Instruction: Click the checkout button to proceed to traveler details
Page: cart
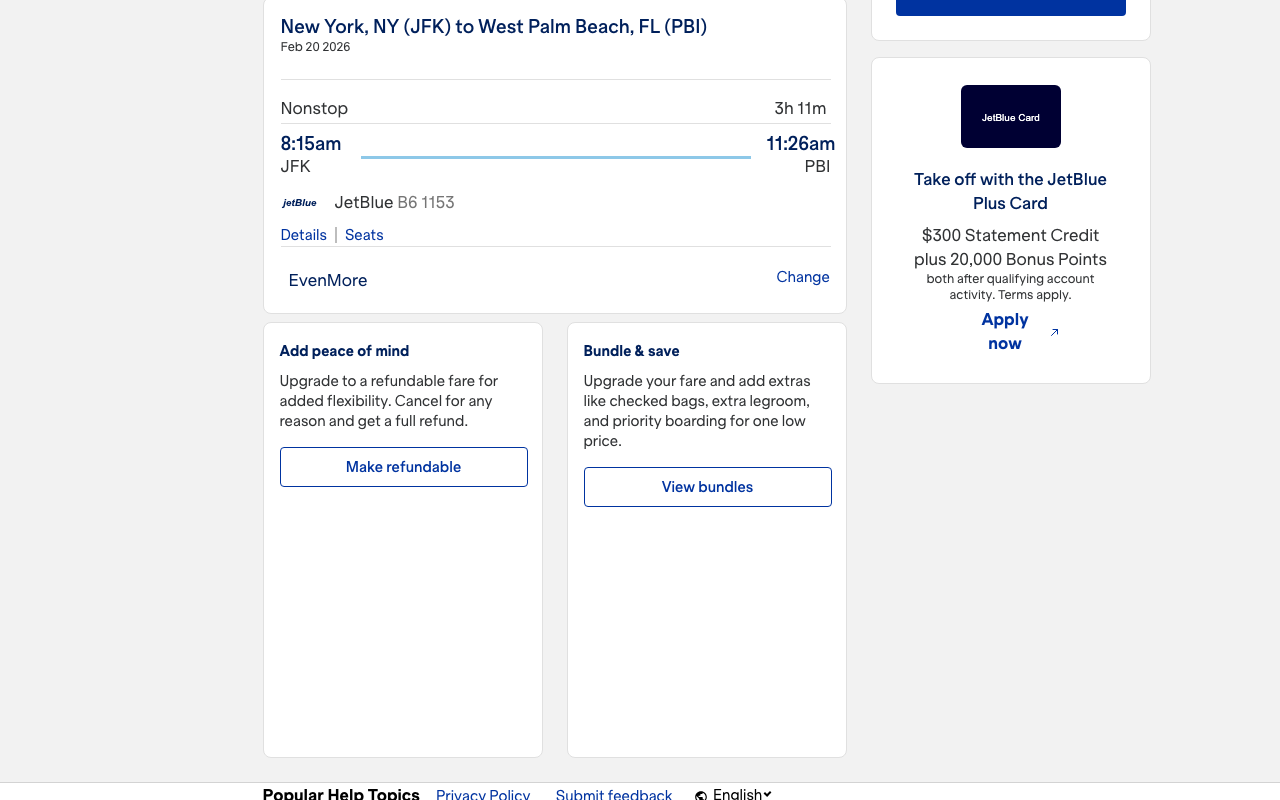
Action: click